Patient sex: M
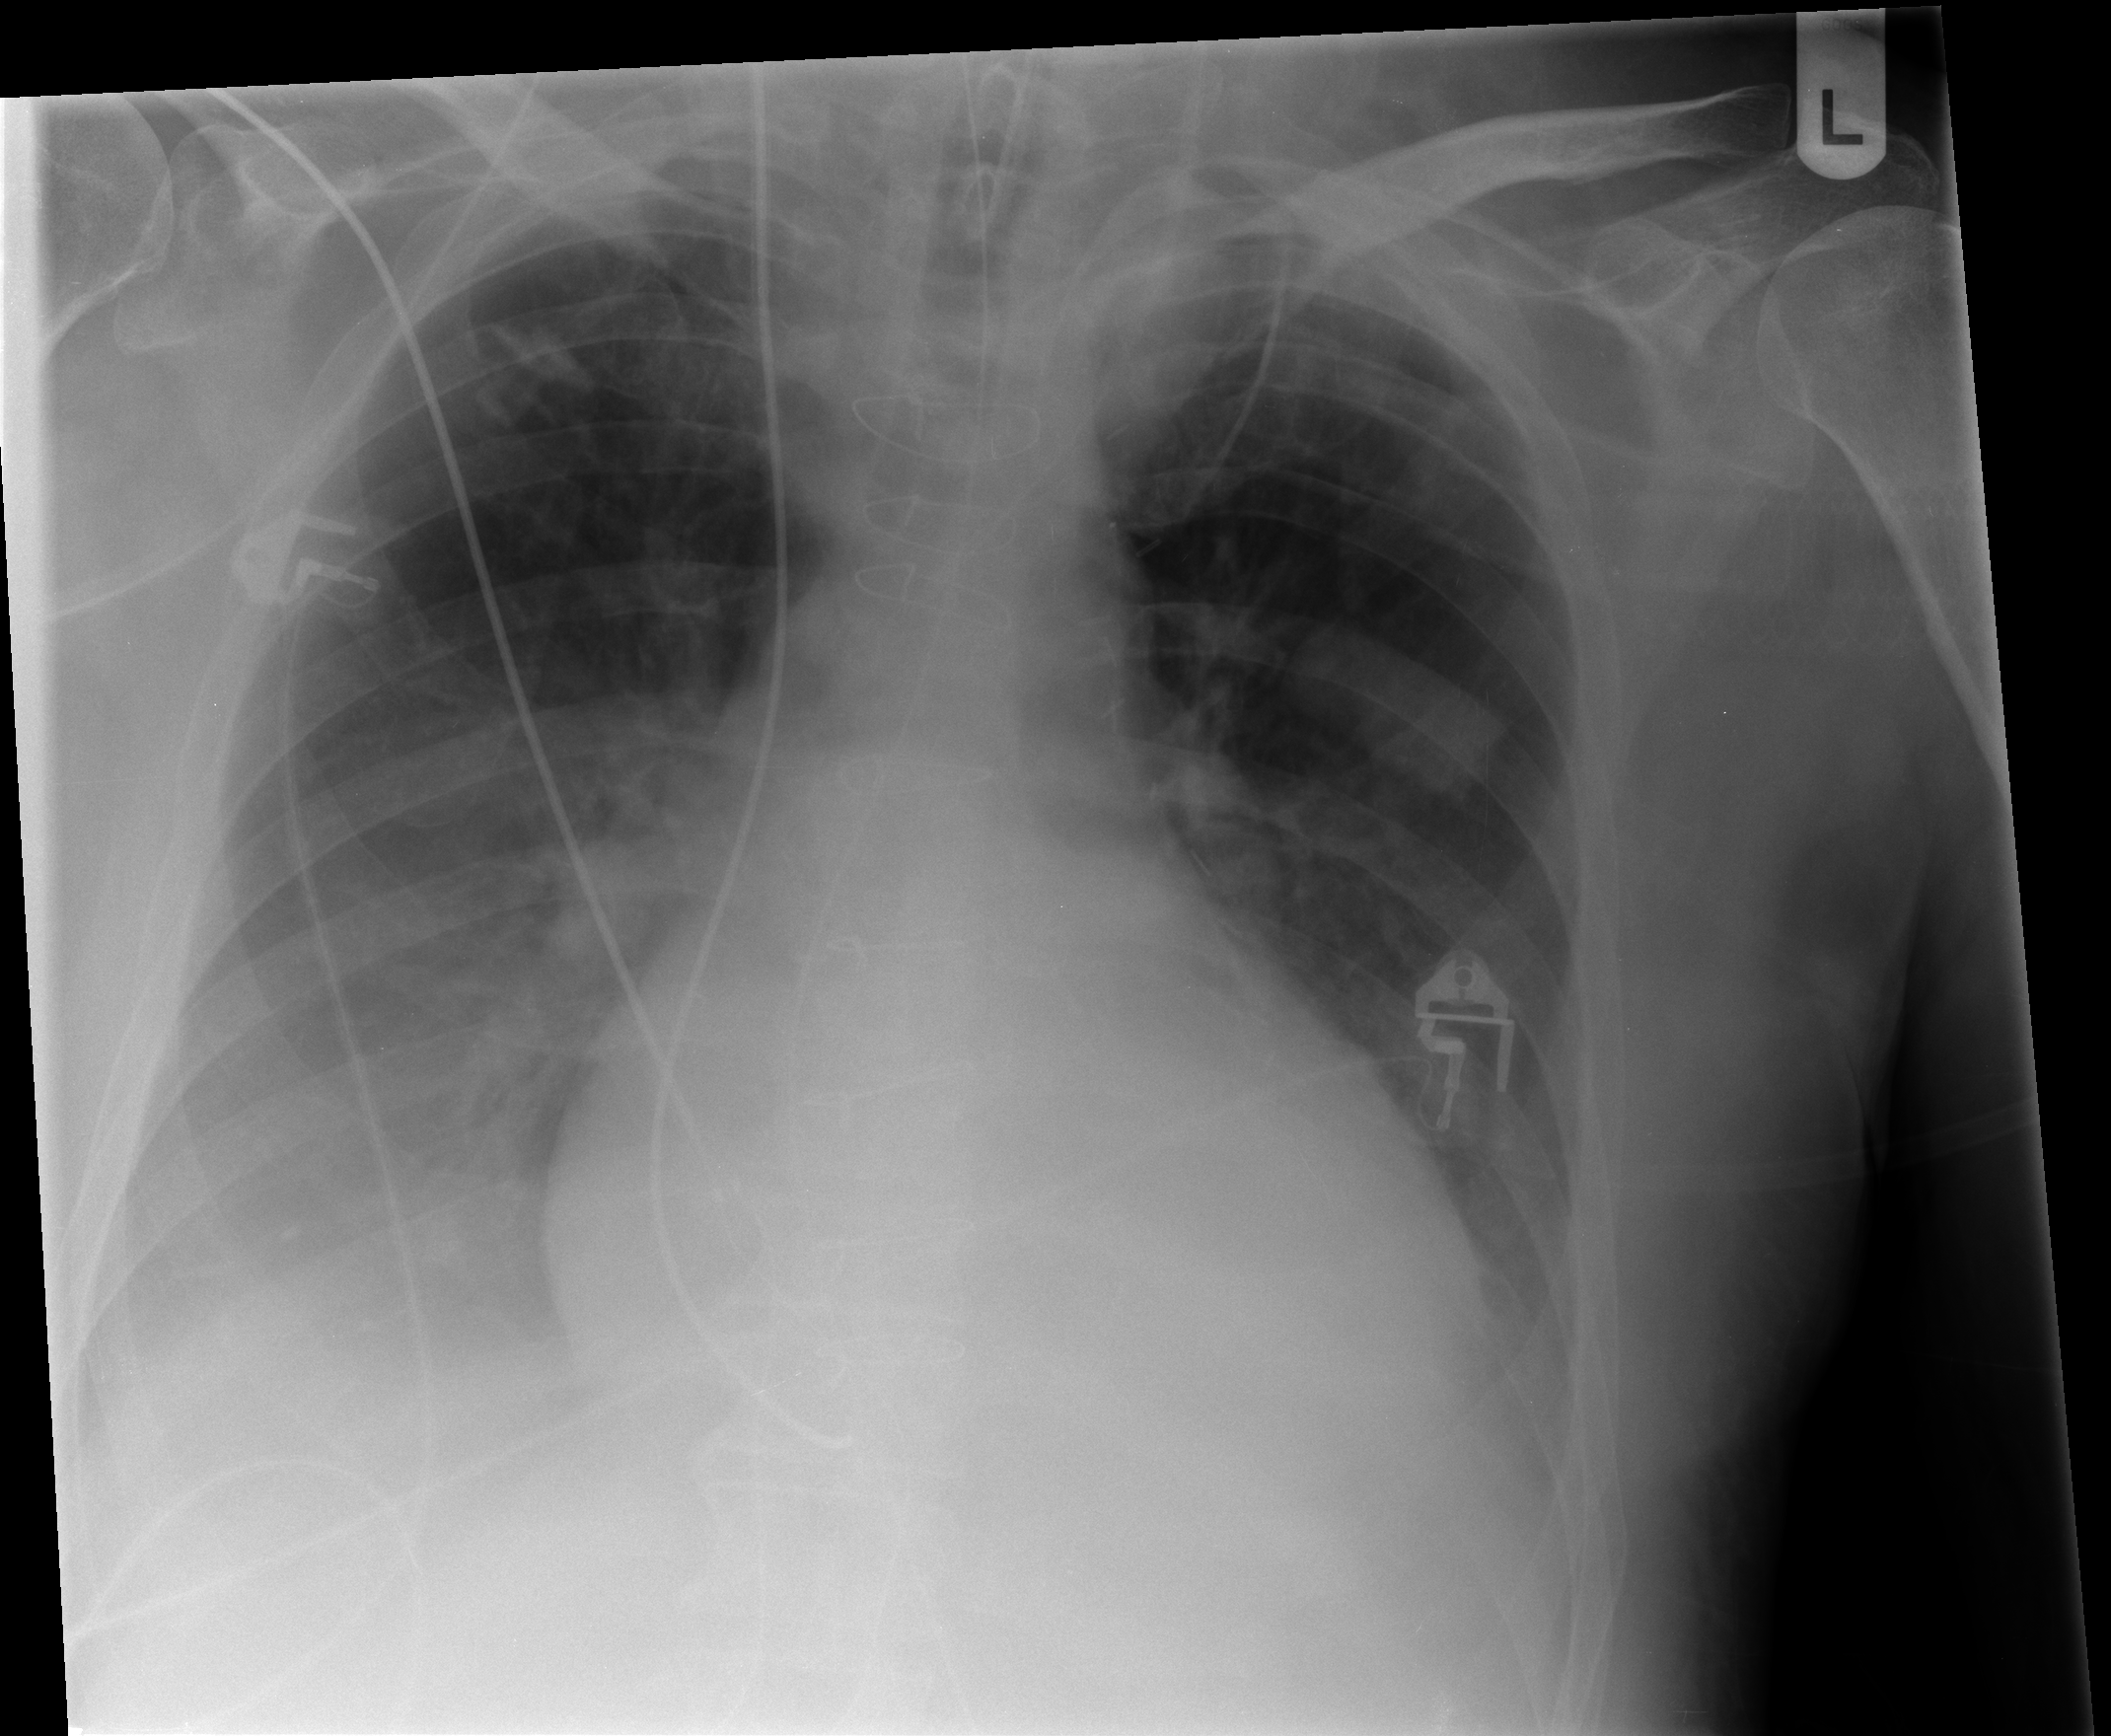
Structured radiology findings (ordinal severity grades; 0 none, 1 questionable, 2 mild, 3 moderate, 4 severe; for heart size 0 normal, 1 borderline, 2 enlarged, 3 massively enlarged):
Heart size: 2
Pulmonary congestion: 3
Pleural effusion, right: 3
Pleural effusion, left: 2
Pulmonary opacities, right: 2
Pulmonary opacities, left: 1
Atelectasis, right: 2
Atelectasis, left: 2